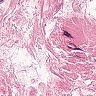
Metastatic tissue present: no